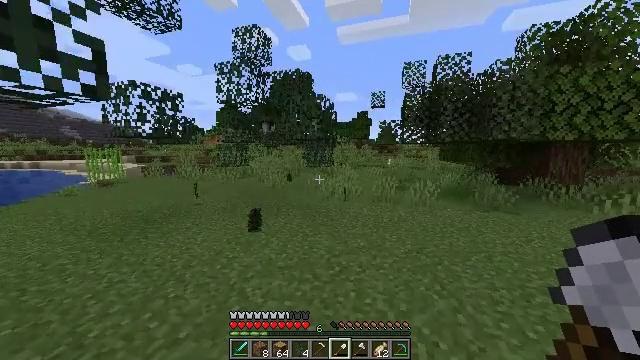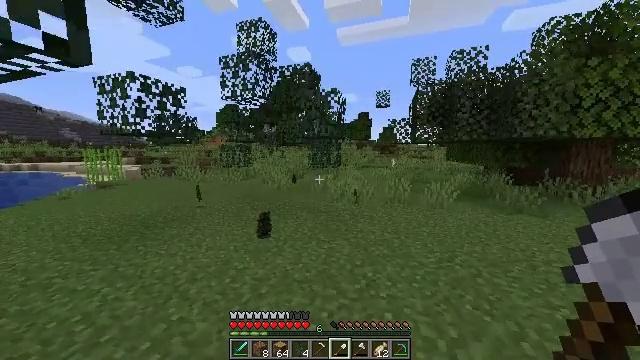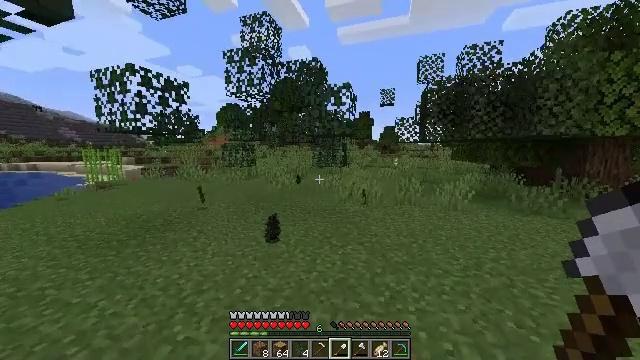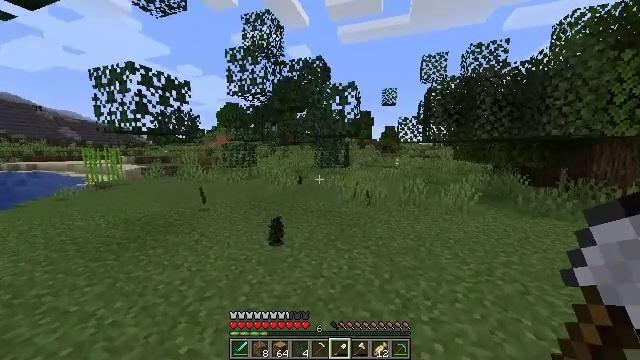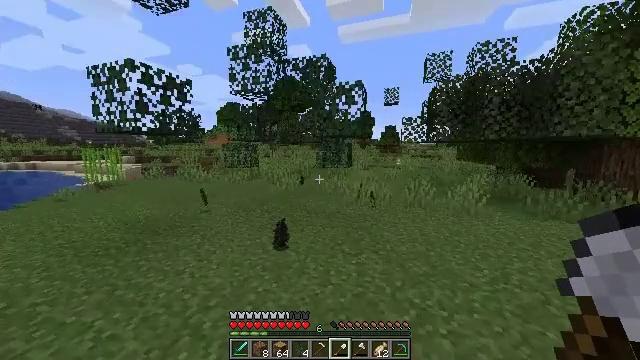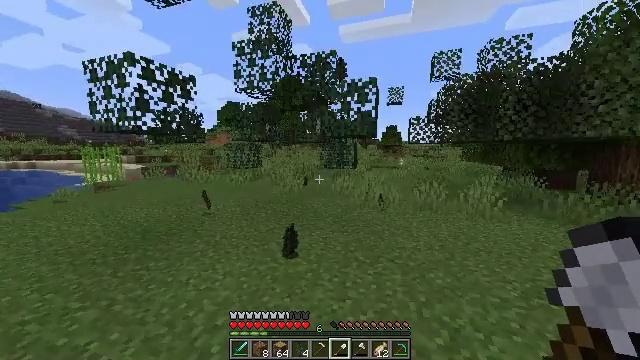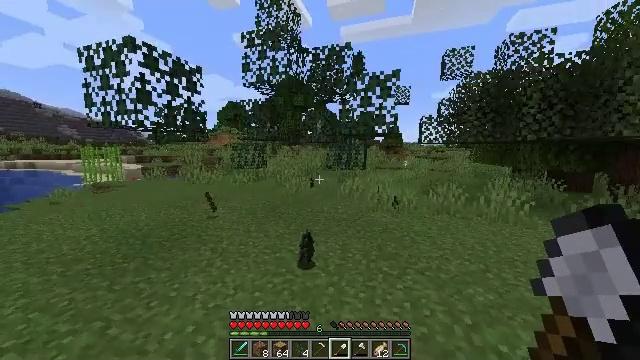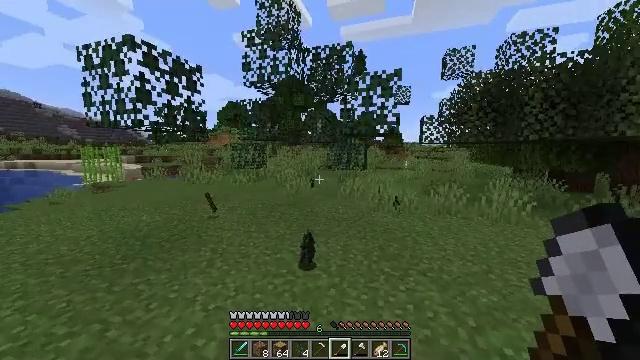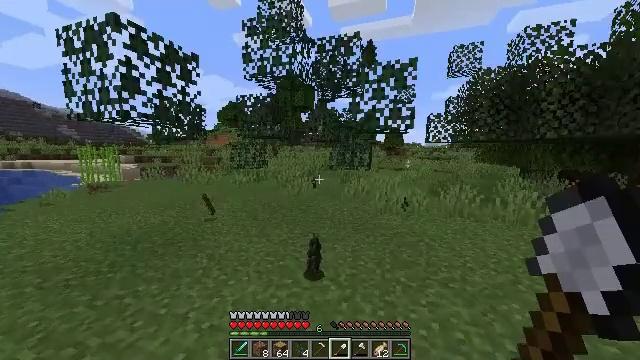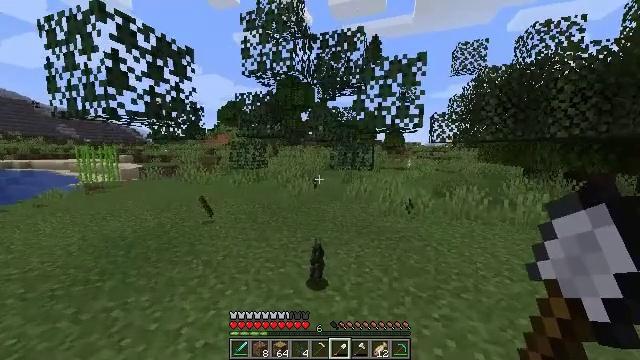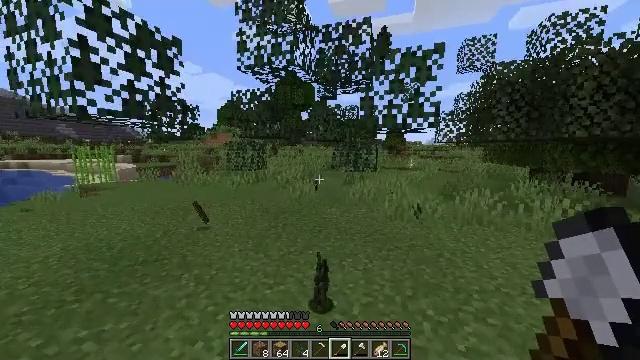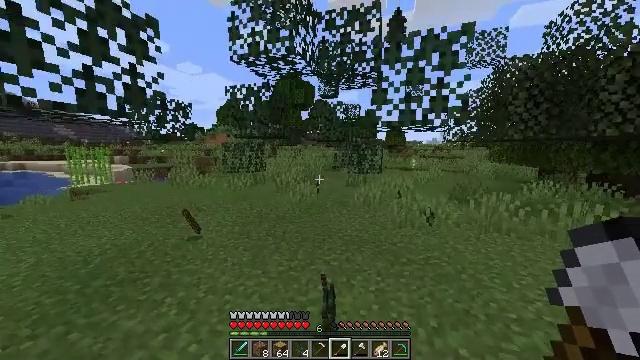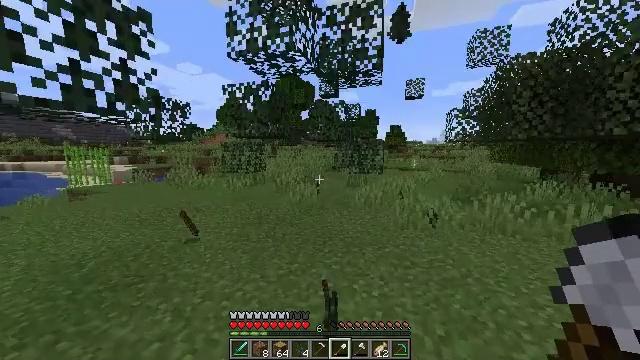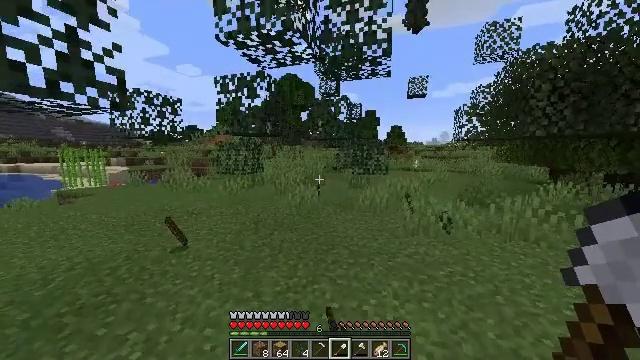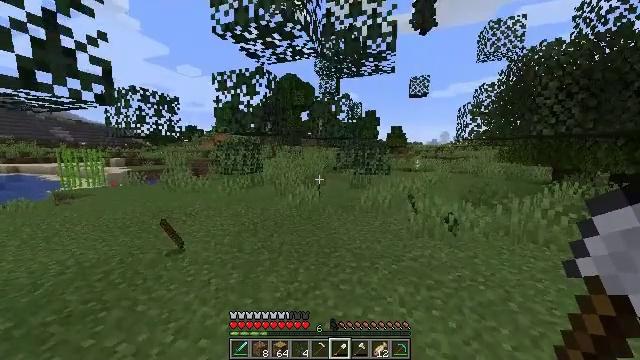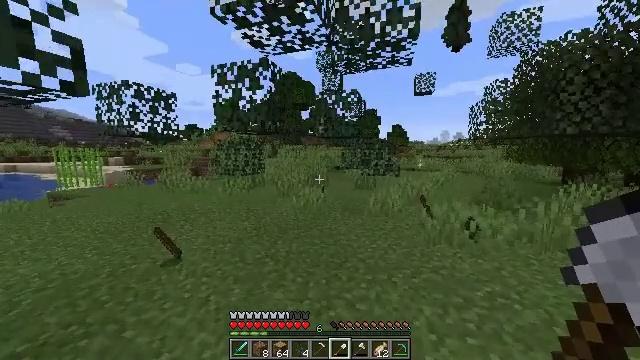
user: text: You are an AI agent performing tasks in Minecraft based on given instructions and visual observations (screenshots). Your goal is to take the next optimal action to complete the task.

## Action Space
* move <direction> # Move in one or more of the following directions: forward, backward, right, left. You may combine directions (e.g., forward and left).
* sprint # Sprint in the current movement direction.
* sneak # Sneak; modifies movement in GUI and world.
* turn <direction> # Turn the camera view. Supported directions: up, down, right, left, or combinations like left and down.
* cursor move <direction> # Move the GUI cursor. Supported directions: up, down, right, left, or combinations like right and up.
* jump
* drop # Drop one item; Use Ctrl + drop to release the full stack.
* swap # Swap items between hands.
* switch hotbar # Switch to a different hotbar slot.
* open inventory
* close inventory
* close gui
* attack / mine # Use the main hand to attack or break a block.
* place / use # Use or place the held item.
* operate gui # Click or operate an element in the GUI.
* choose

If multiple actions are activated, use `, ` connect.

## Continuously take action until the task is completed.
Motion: motion action
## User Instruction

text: Pick up the birch sapling by breaking it.
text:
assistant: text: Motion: move forward and move left
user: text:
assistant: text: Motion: move forward and move left
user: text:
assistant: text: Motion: move forward and move left
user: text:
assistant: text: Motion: move forward and move left
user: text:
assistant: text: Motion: move forward and move left
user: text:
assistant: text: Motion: move forward and move left
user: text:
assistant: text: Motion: move forward
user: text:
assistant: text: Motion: move forward
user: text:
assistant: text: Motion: move forward
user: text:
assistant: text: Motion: move forward
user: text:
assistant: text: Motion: move forward
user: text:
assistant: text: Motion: move forward
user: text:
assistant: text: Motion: move forward
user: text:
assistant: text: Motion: move forward and move left
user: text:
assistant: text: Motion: move forward and move left
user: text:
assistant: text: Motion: move forward and move left
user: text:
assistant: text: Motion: move forward and move left
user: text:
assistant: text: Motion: move forward and move left
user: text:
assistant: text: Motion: move forward and move left
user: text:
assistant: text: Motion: move forward and move left
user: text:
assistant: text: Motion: move forward and move left
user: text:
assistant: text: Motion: move forward and move left
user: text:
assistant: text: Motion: move forward and move left
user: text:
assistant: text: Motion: move forward and move left
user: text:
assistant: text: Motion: move forward and move left
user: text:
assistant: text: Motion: move forward and move left, turn right
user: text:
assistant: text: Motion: move forward and move left, turn right
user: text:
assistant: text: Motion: move forward and move left, turn right
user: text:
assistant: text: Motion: move forward, turn right and down
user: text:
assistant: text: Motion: move forward, turn right and down